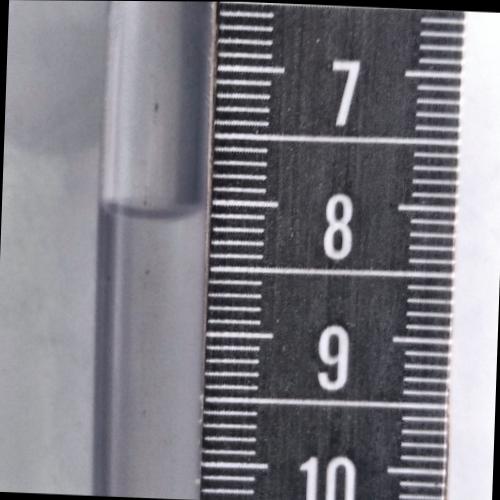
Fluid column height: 8.1 cm